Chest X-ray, PA view. Patient: 54 years old, sex M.
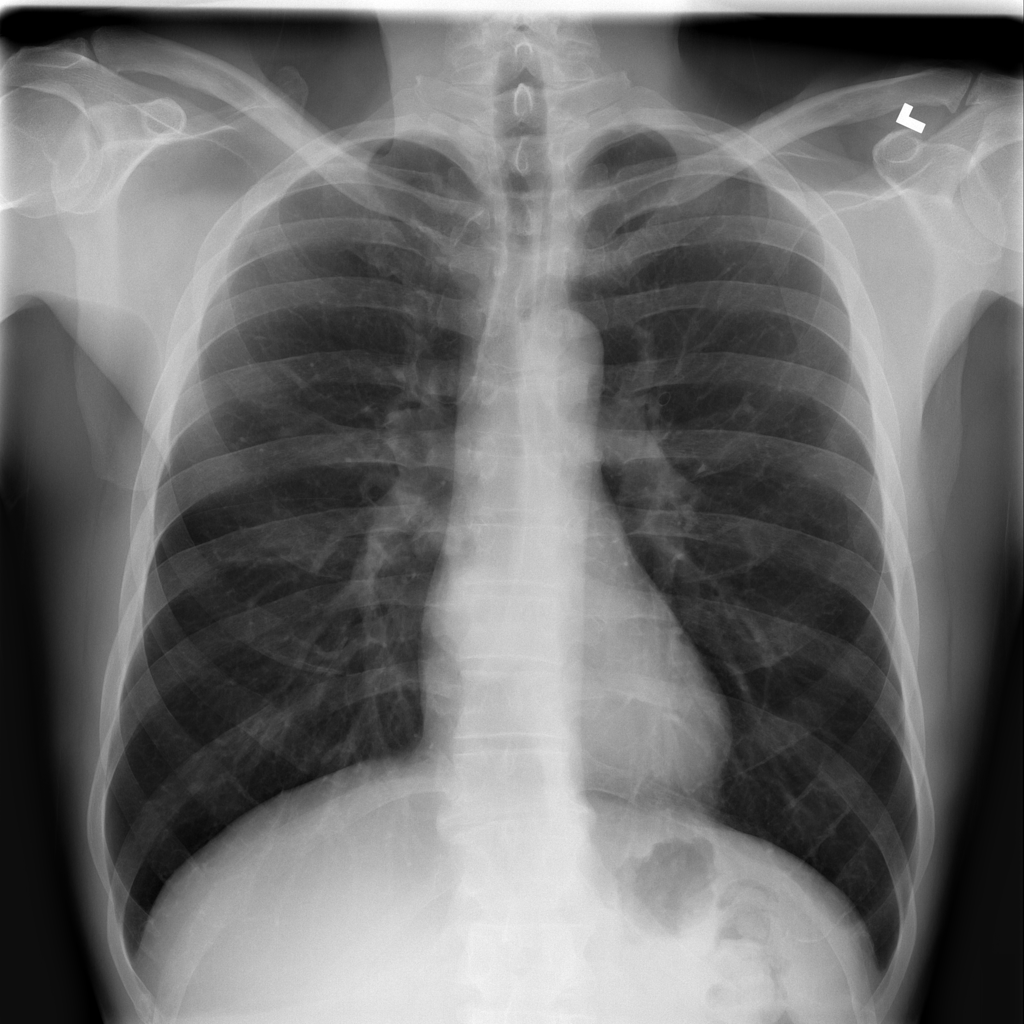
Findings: Mass